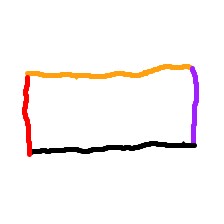
Shape: rectangle